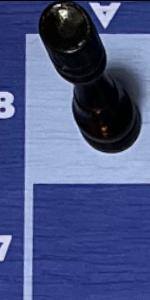
Label: Empty